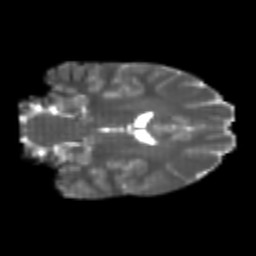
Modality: T2w
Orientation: coronal
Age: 21
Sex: female
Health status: healthy
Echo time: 0.074 s